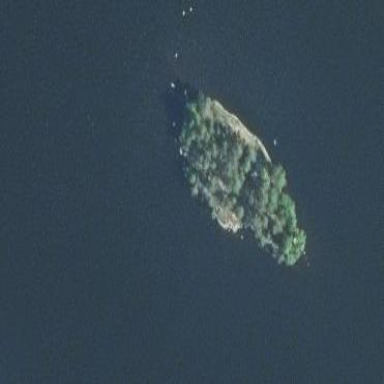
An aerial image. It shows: Islet.